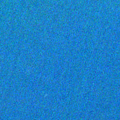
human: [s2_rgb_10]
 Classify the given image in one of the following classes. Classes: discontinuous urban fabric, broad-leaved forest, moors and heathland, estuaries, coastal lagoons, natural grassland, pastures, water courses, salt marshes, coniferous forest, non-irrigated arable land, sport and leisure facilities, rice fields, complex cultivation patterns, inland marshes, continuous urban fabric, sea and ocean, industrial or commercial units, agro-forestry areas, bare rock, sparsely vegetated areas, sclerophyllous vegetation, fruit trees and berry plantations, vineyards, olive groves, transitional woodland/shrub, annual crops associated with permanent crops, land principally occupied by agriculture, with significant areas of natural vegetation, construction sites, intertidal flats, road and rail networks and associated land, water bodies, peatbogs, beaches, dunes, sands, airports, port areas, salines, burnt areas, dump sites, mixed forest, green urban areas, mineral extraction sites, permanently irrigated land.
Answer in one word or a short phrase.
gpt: sea and ocean